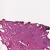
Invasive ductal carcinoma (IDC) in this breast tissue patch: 0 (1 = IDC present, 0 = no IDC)